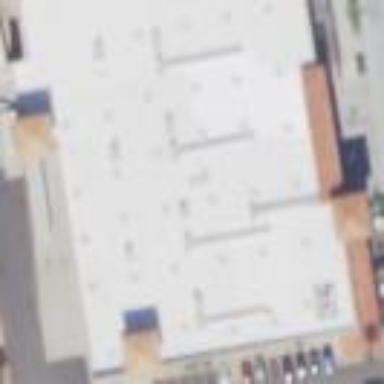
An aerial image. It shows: Retail building.